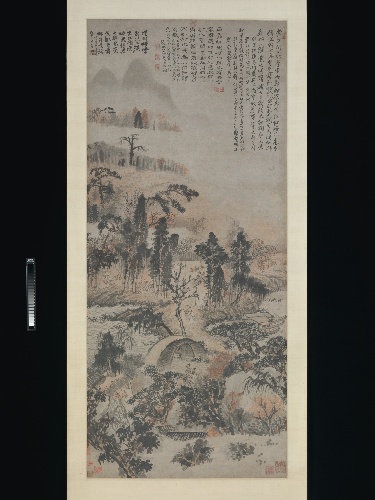
Title: 清 石濤 (朱若極) 秋林人醉圖 軸 紙本|Drunk in Autumn Woods
Artist: Shitao (Zhu Ruoji)
Artist bio: Chinese, 1642–1707
Date: ca. 1702
Object type: Hanging scroll
Classification: Paintings
Medium: Hanging scroll; ink and color on paper
Culture: China
Period: Qing dynasty (1644–1911)
Dimensions: Image: 63 3/8 × 27 3/4 in. (161 × 70.5 cm)
Overall with mounting: 8 ft. 11 1/2 in. × 33 3/8 in. (273.1 × 84.8 cm)
Overall with knobs: 8 ft. 11 1/2 in. × 36 7/8 in. (273.1 × 93.7 cm)
Department: Asian Art
Credit line: Gift of John M. Crawford Jr., 1987
Accession year: 1987
Repository: Metropolitan Museum of Art, New York, NY
Tags: Landscapes